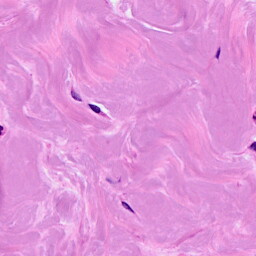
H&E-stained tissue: Breast